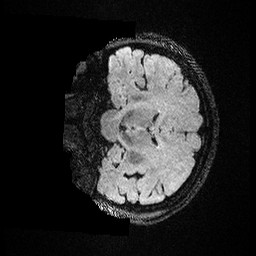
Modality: FLAIR
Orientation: coronal
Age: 39
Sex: female
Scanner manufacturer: ge
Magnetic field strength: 3 T
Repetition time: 4.802 s
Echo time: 0.1159 s